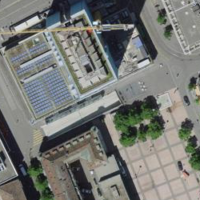
EUNIS habitat code: 54
Species observed at this site:
Hedera helix
Lonicera acuminata
Tachymarptis melba